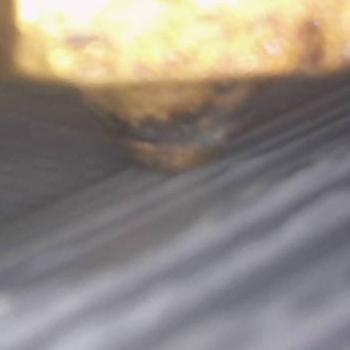
Flow rate: 126%